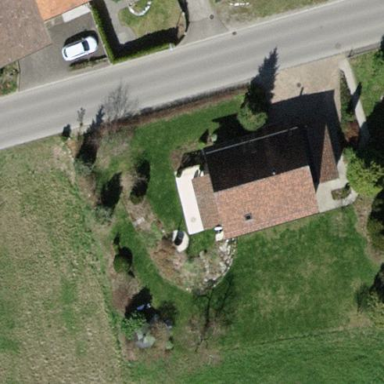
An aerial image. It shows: Detached building with gabled roof.